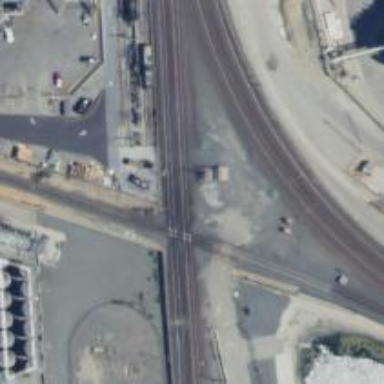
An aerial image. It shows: Railway crossing.